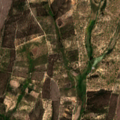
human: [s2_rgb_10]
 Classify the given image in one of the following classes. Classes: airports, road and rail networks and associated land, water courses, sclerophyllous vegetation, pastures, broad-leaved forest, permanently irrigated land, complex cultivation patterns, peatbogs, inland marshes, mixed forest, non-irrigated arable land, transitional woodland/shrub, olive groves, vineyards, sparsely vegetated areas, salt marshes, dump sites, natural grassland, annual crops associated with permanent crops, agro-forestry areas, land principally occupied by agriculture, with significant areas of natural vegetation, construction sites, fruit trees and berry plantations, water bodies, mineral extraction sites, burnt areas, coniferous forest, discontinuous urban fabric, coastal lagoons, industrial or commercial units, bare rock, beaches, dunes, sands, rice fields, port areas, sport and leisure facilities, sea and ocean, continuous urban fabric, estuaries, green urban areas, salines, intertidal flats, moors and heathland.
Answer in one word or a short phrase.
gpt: olive groves, land principally occupied by agriculture, with significant areas of natural vegetation, agro-forestry areas, broad-leaved forest